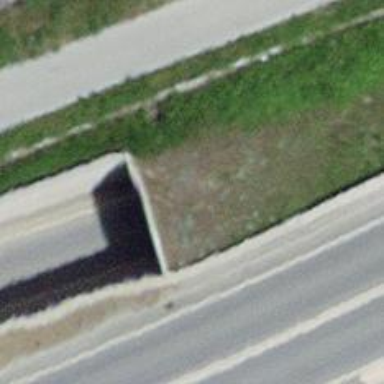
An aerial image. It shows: Tertiary road passing through tunnel with asphalt surface.